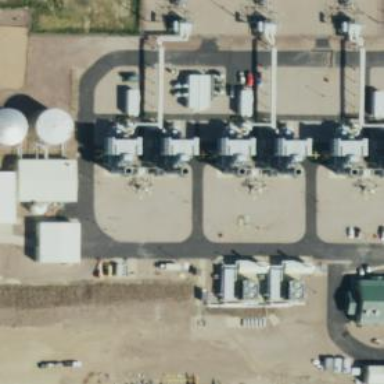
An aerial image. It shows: Gas turbine generator.